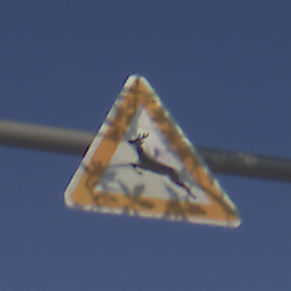
Verkehrszeichen: WildwechselRechts
Umgebung: Outdoor, Nature
Tageszeit: SunriseSunset
Wetter: Clear
Licht: Natural
Jahreszeit: NotSpecified
Kontrast: HighContrast